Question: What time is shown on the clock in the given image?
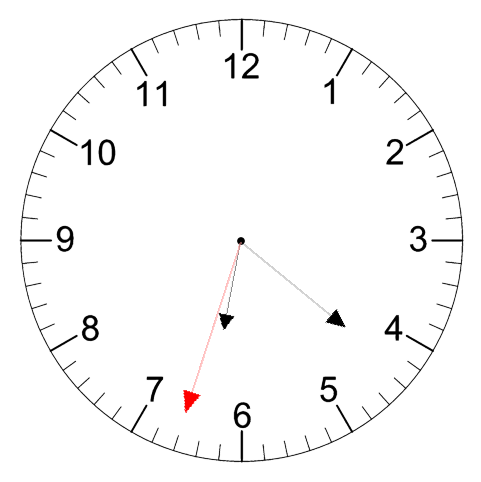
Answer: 06:21:33